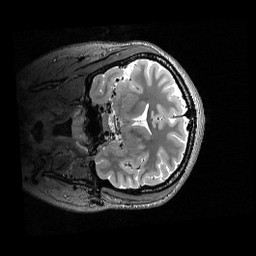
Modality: T2w
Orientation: coronal
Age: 22
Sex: female
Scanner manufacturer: siemens
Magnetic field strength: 3 T
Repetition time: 3.2 s
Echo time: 0.571 s